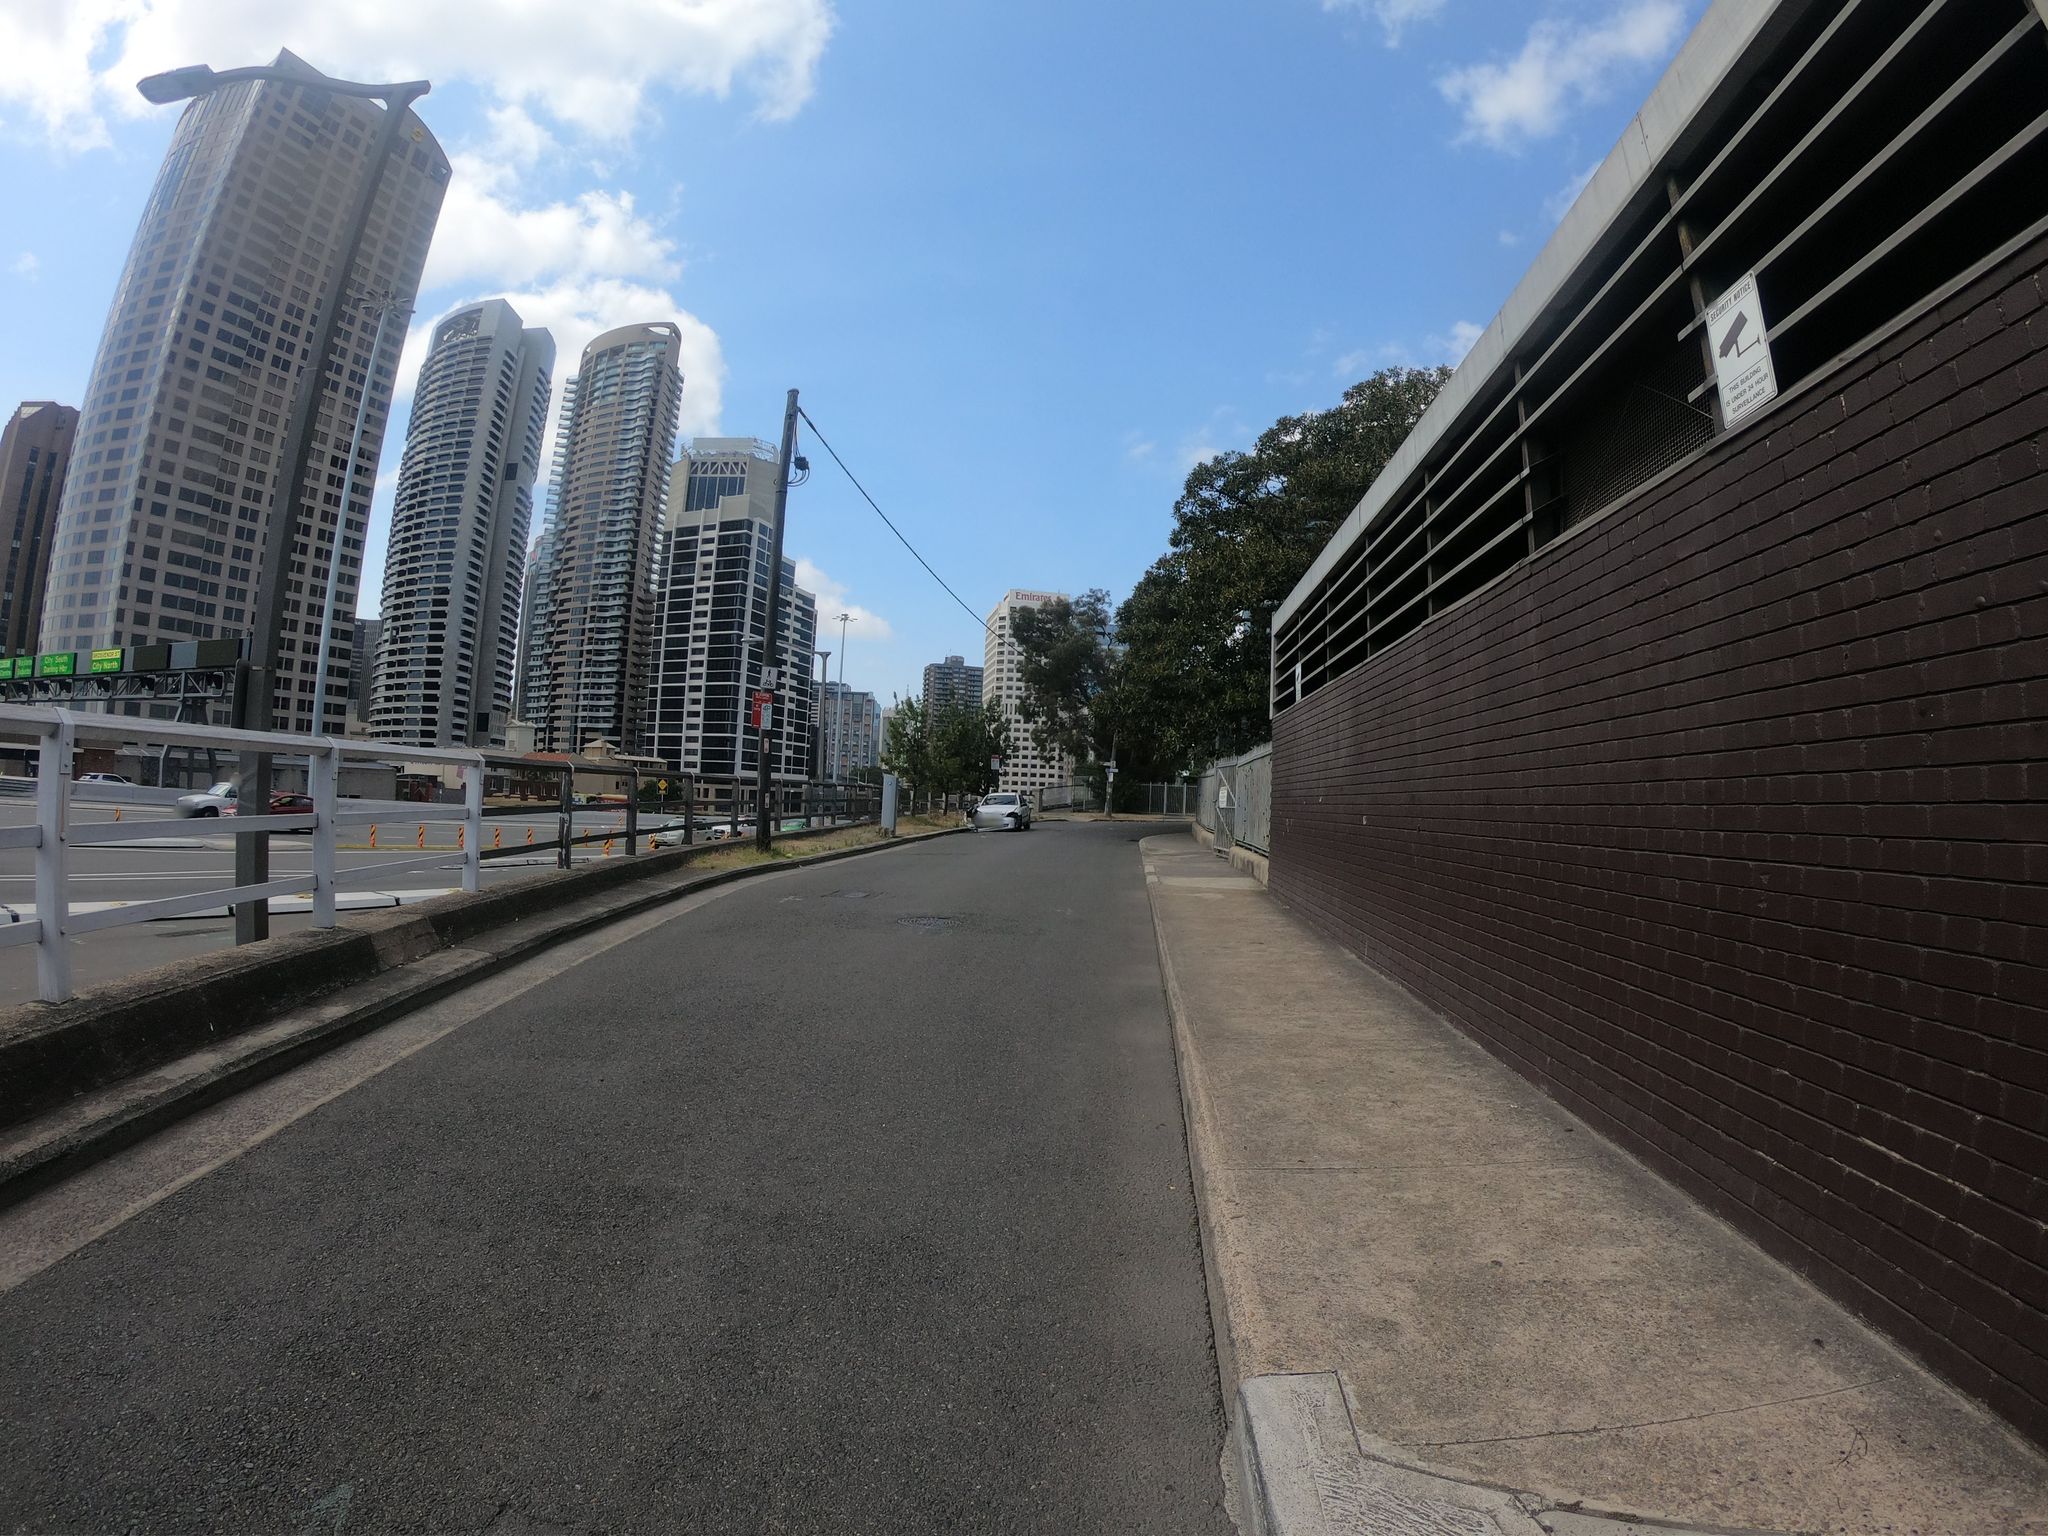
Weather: clear
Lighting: day
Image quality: good
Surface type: cycling surface
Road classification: cycleway, unclassified
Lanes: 2, 1
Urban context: urban centre
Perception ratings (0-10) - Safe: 0.7, Lively: 5.81, Beautiful: 1.51, Boring: 4.2, Depressing: 6.17, Wealthy: 1.08